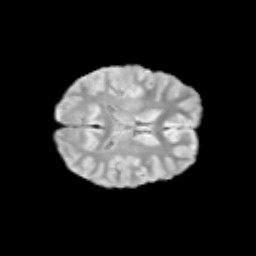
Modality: T2w
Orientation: axial
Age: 13
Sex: female
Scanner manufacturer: siemens
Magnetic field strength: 3 T
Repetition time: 3.8 s
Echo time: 0.07 s